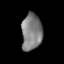
Tissue: prostate
Cell type: T cells
Senescence score: 0.7726
Nuclear area (px): 736
Mean DAPI intensity: 126.13